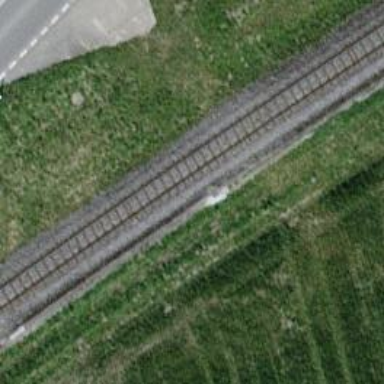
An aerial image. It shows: Narrow gauge railway with electrified contact lines.